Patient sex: F
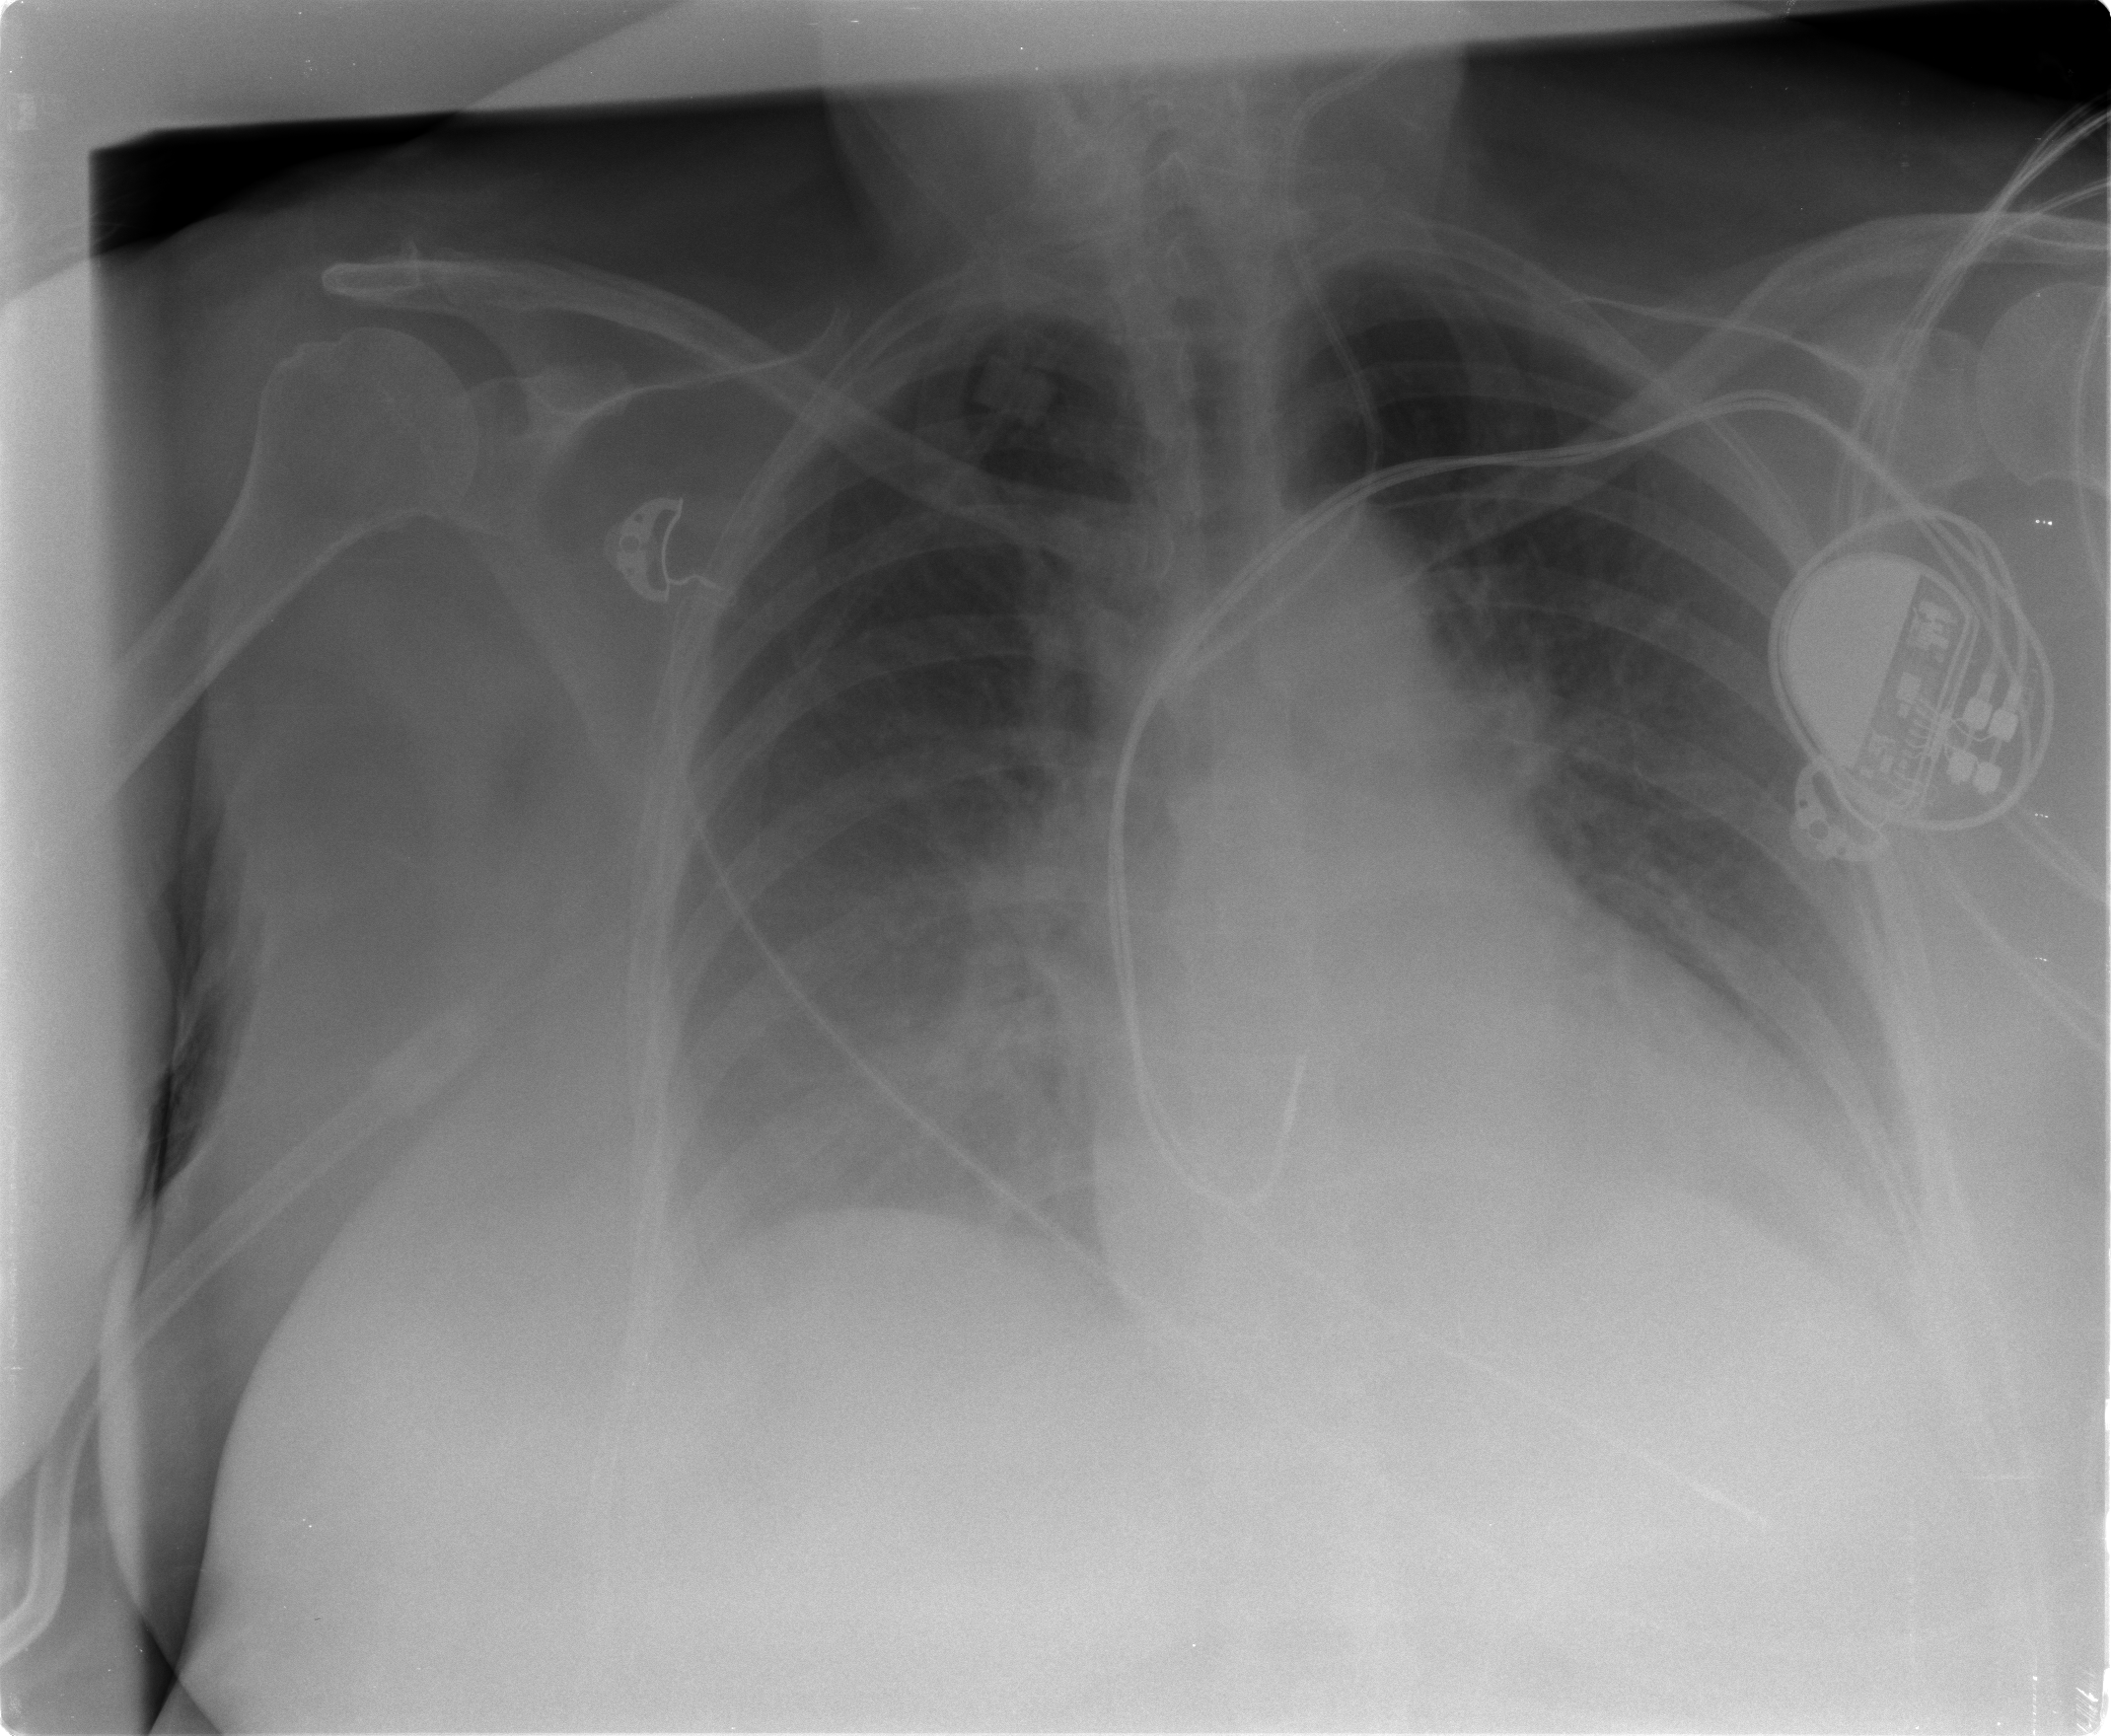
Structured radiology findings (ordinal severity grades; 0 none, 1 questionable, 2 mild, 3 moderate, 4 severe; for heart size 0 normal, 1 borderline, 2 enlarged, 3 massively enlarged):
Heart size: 0
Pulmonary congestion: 2
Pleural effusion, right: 0
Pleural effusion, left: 2
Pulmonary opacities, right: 0
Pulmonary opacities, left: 0
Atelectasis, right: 2
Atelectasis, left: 2